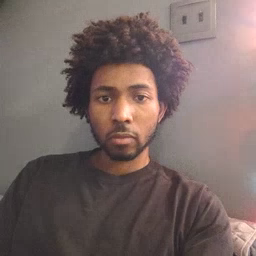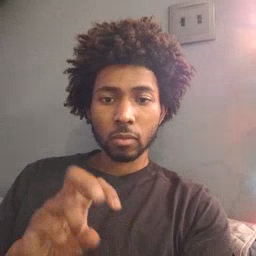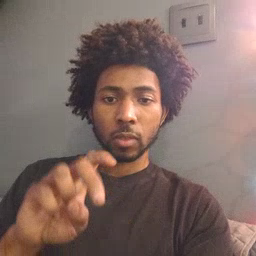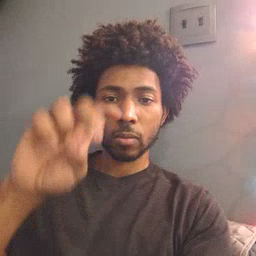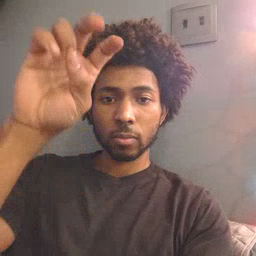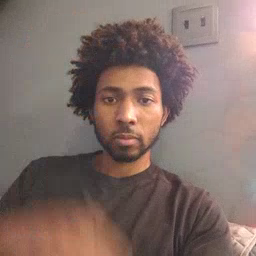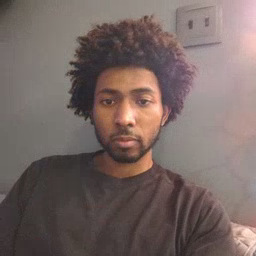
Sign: stairs